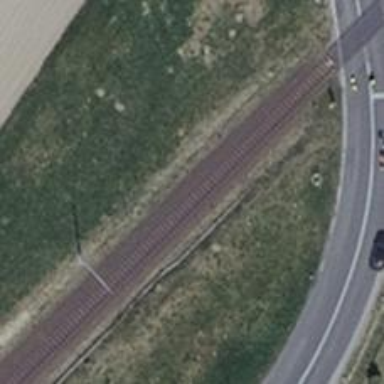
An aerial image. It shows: Railway signal.